Field crop: tomato
Growth stage: 2
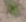
Species: solanum